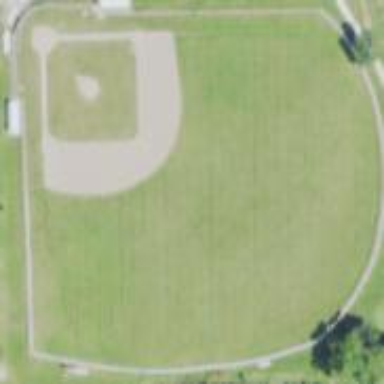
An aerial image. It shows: Baseball pitch for leisure and sports activities.